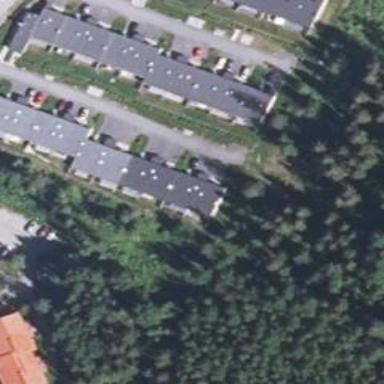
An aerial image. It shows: Terrace building.